Question:
I cannot click Capture (2nd last button "kaebceo" in Korean) button in Azure portal.
All other virtual machines are same to this situation.
Yesterday, I captured image by clicking that button, but today I cannot click it.
Could you let me know why this happens and how I can solve this problem???
One more question!
this is error log
Provisioning failed. OS Provisioning for VM 'master0' did not finish in the allotted time. However, the VM guest agent was detected running. This suggests the guest OS has not been properly prepared to be used as a VM image (with CreateOption=FromImage). To resolve this issue, either use the VHD as is with CreateOption=Attach or prepare it properly for use as an image:
* Instructions for Windows: <URL>
* Instructions for Linux: <URL>. OSProvisioningTimedOut
I use a Linux machine
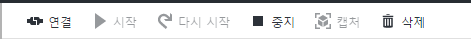
Answer: 1.You need stop your VM firstly. Stop the VM by usgin Azure Portal.
2.Create your VM image on Azure Portal.
<URL>
<URL>
3.Create new VMs by using the image.
<URL>
Also, you could use PowerShell to capture image, more information please refer to this <URL>.